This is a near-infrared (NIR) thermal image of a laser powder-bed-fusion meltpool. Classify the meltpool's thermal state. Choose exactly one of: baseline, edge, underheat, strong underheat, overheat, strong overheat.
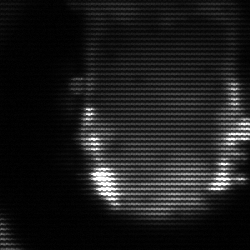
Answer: baseline